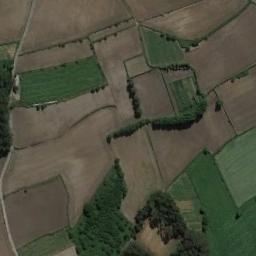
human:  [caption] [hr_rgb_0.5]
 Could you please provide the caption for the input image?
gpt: The bare and green terrace is next to some trees .

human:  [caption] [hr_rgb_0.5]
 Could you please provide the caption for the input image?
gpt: A large layer of brown and green mixed terraces .

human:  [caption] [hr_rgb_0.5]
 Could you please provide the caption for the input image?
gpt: There are many plants on the terrace .

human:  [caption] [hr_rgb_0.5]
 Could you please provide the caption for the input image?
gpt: The terraces are reddish-brown and the top of the mountain is covered with vegetation .

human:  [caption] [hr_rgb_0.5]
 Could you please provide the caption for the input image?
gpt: There are some brown terraces and green ones .